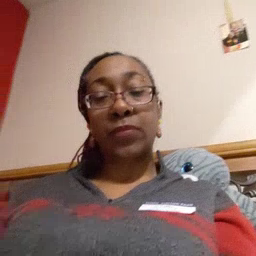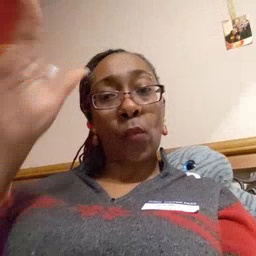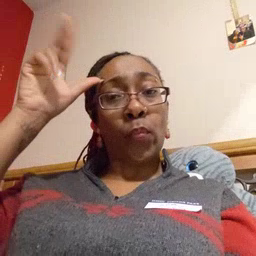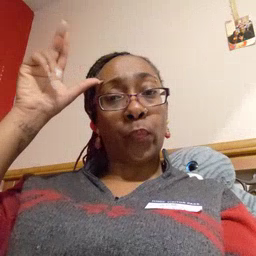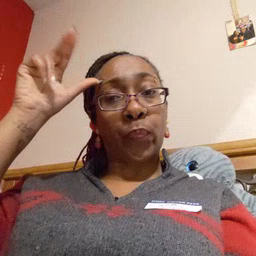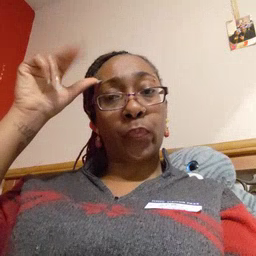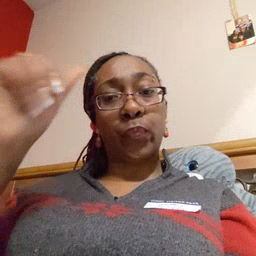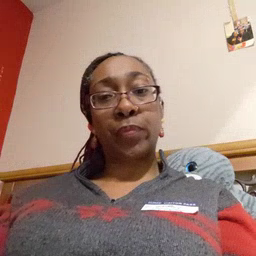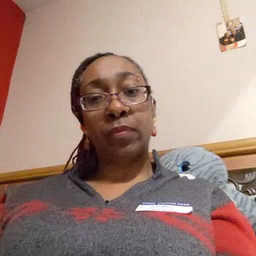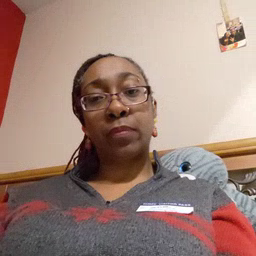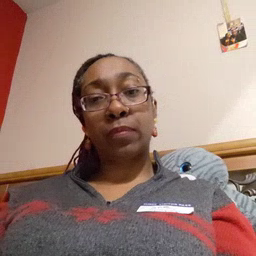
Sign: horse